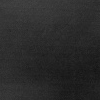
Atmospheric dust classification: dusty